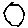
Label: hexagon